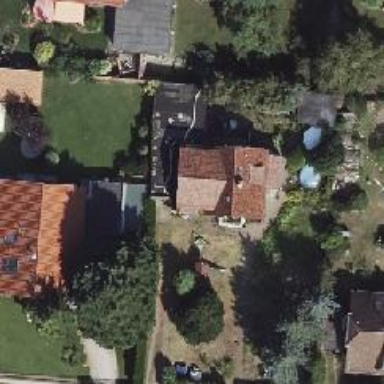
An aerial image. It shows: Detached building.